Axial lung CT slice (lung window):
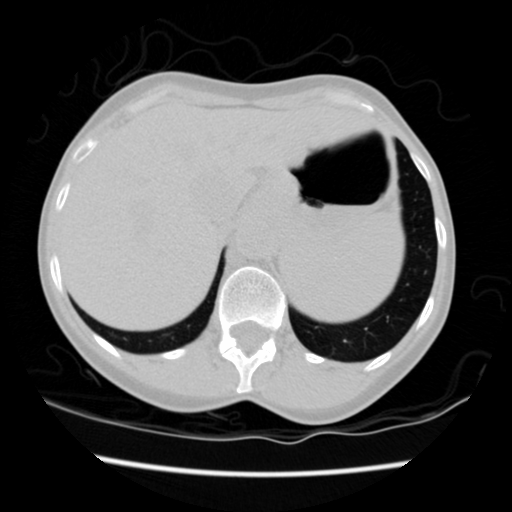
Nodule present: no